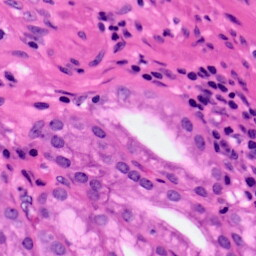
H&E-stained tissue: Pancreatic